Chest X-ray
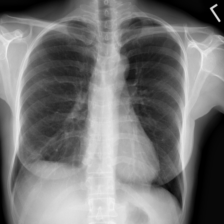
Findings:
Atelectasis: negative
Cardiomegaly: negative
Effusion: negative
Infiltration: negative
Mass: negative
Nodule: negative
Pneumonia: negative
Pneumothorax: positive
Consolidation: negative
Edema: negative
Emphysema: negative
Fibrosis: negative
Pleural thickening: negative
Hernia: negative